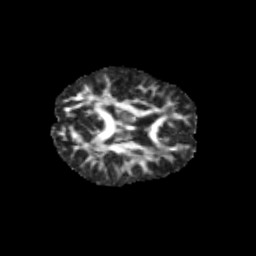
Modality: FA
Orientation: axial
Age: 11
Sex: female
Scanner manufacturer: siemens
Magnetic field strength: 3 T
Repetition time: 3.8 s
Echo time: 0.07 s